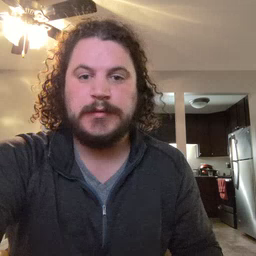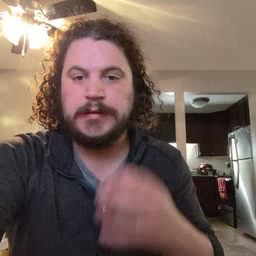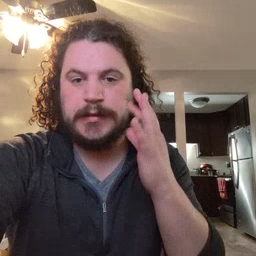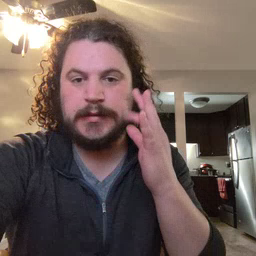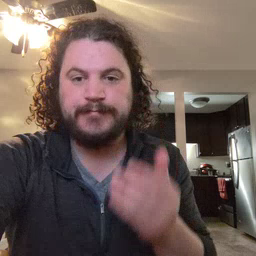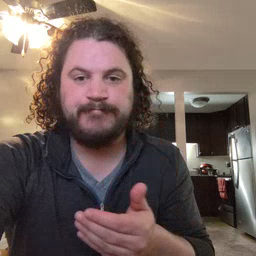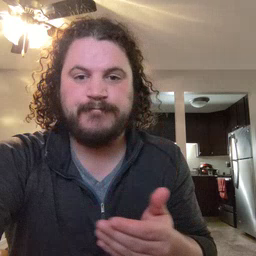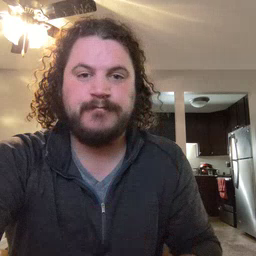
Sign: kitty